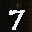
Label: 7